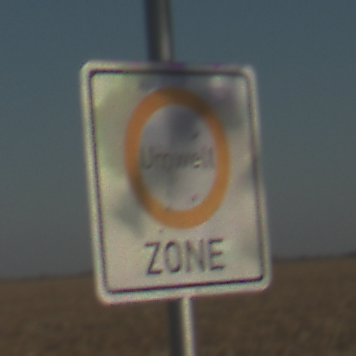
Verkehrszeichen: BeginnUmweltzone
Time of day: SunriseSunset
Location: Outdoor (Nature)
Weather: Clear
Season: NotSpecified
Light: Natural